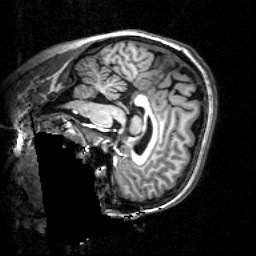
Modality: T1w
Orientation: sagittal
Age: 24
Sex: male